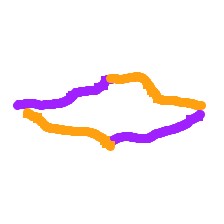
Shape: rhombus